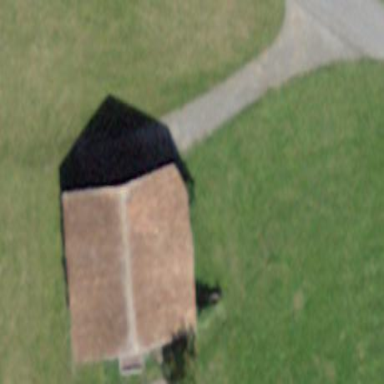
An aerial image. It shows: Rural barn.